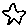
Label: star